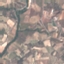
Land use / land cover class: PermanentCrop